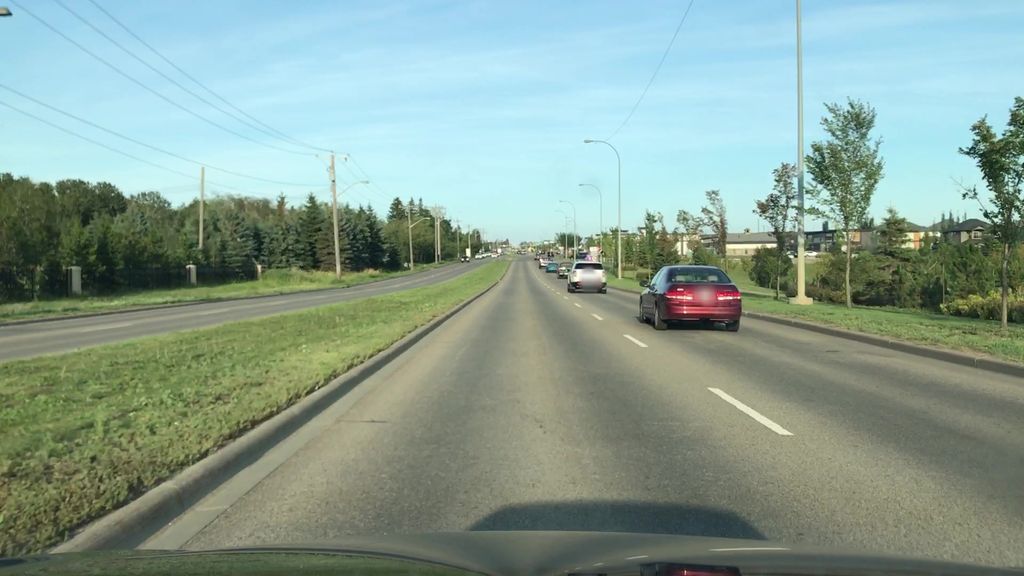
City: edmonton